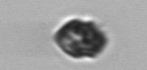
Label: Kryptoperidinium_triquetrum